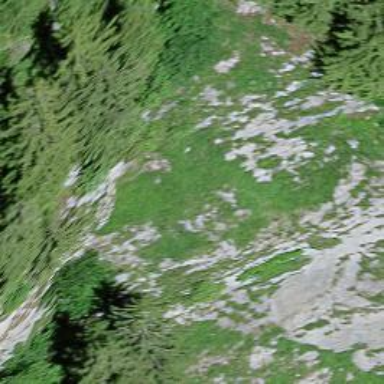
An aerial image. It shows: Natural cliff.